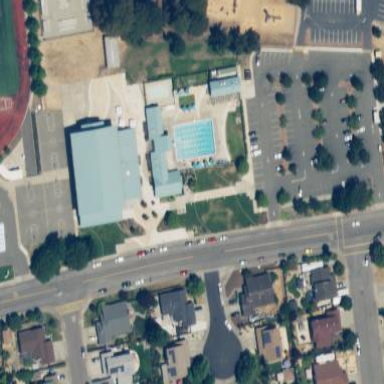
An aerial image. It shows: Sports centre focused on swimming activities.